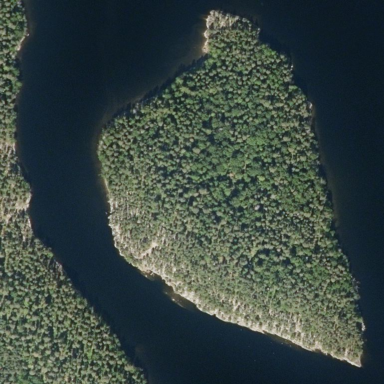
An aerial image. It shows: Islet covered in needle-leaved woodland.